Field crop: maize
Growth stage: 2
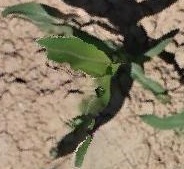
Species: maize